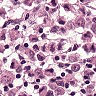
Metastatic tissue present: yes